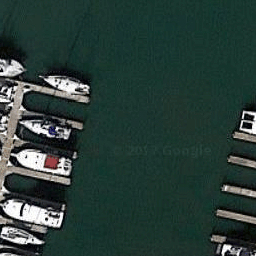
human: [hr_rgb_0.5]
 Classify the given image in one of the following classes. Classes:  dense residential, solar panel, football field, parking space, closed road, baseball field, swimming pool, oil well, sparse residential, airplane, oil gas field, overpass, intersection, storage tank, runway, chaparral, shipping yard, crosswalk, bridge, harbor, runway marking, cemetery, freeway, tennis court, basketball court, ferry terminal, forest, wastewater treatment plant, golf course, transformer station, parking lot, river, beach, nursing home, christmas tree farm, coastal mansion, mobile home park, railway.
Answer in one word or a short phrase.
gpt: harbor